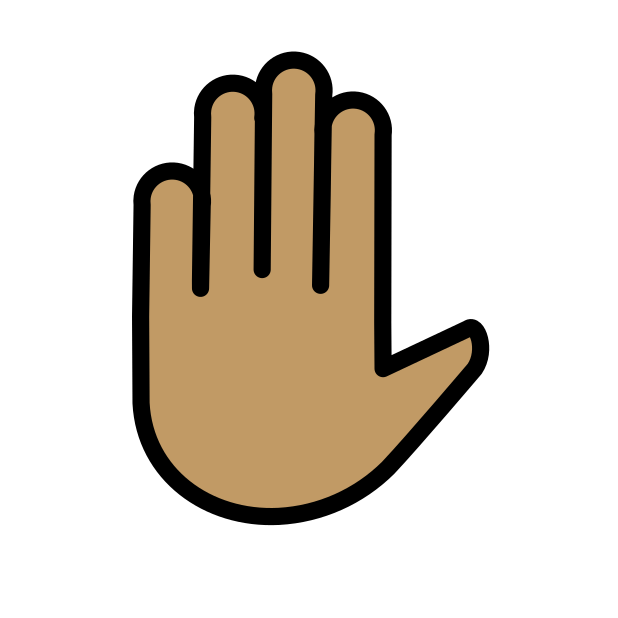
raised hand: medium skin tone